【题型】解答题　【知识点】解析几何　【难度】easy
已知双曲线 $C: \frac{x^2}{2} - y^2 = 1$，直线 $l$ 经过点 $\left(\frac{3}{2},0\right)$，且与双曲线 $C$ 交于 $M, N$ 两点，线段 $MN$ 的垂直平分线经过点 $(1,0)$，求直线 $l$ 的方程。
【解答】
\textbf{【答案】} $2x - 16y + 3 = 0$ 或 $x = 0$

\textbf{【分析】} 分斜率为 $0$ 和不为 $0$ 两种情况，当 $k = 0$ 时，显然成立；当 $k \neq 0$ 时，设直线 $l$ 的方程为 $y = k\left(x - \frac{3}{2}\right)$，联立双曲线方程得到 $(1 - 4k^2)x^2 - 12k^2x - (9k^2 + 4) = 0$，由题可得 $0 < k^2 < \frac{4}{7}$ 且 $k^2 \neq \frac{1}{4}$，利用韦达定理及直线方程得到 $M,N$ 的中点为 $\left(\frac{6k^2}{1 - 4k^2}, \frac{3k}{1 - 4k^2}\right)$，进而求出线段 $MN$ 的垂直平分线方程，再利用条件，可求出 $k$ 值，即可解决问题。

\textbf{【详解】} 易知直线 $l$ 的斜率存在，当 $k = 0$ 时，$M,N$ 为双曲线的顶点，线段 $MN$ 的垂直平分线为 $x = 0$，满足题意。

当 $k \neq 0$ 时，设直线 $l$ 的方程为 $y = k\left(x - \frac{3}{2}\right)$，$M(x_1,y_1)$，$N(x_2,y_2)$。

由
\[
\begin{cases}
y = k\left(x - \frac{3}{2}\right) \\
\frac{x^2}{4} - y^2 = 1
\end{cases}
\]
消去 $y$ 得到 $(1 - 4k^2)x^2 - 12k^2x - (9k^2 + 4) = 0$。

由
\[
\begin{cases}
1 - 4k^2 \neq 0 \\
144k^4 + 4(9k^2 + 4)(1 - 4k^2) > 0
\end{cases}
\]
得到 $0 < k^2 < \frac{4}{7}$ 且 $k^2 \neq \frac{1}{4}$。

由韦达定理得 $x_1 + x_2 = \frac{12k^2}{1 - 4k^2}$，所以 $y_1 + y_2 = -\frac{3k}{1 - 4k^2}$，得到 $M,N$ 的中点为 $\left(\frac{6k^2}{1 - 4k^2}, \frac{3k}{1 - 4k^2}\right)$。

所以 $MN$ 的垂直平分线为
\[
y - \frac{3k}{1 - 4k^2} = -\frac{1}{k}\left(x - \frac{6k^2}{1 - 4k^2}\right).
\]

由题得到 $0 - \frac{3k}{1 - 4k^2} = -\frac{1}{k}\left(1 - \frac{6k^2}{1 - 4k^2}\right)$，整理得到 $8k^2 + 15k - 2 = 0$，解得 $k = -2$（舍）或 $k = \frac{1}{8}$。

所以直线 $l$ 的方程为 $y = \frac{1}{8}\left(x - \frac{3}{2}\right)$，即 $2x - 16y + 3 = 0$。

综上所述，直线 $l$ 的方程为 $2x - 16y + 3 = 0$ 或 $x = 0$。

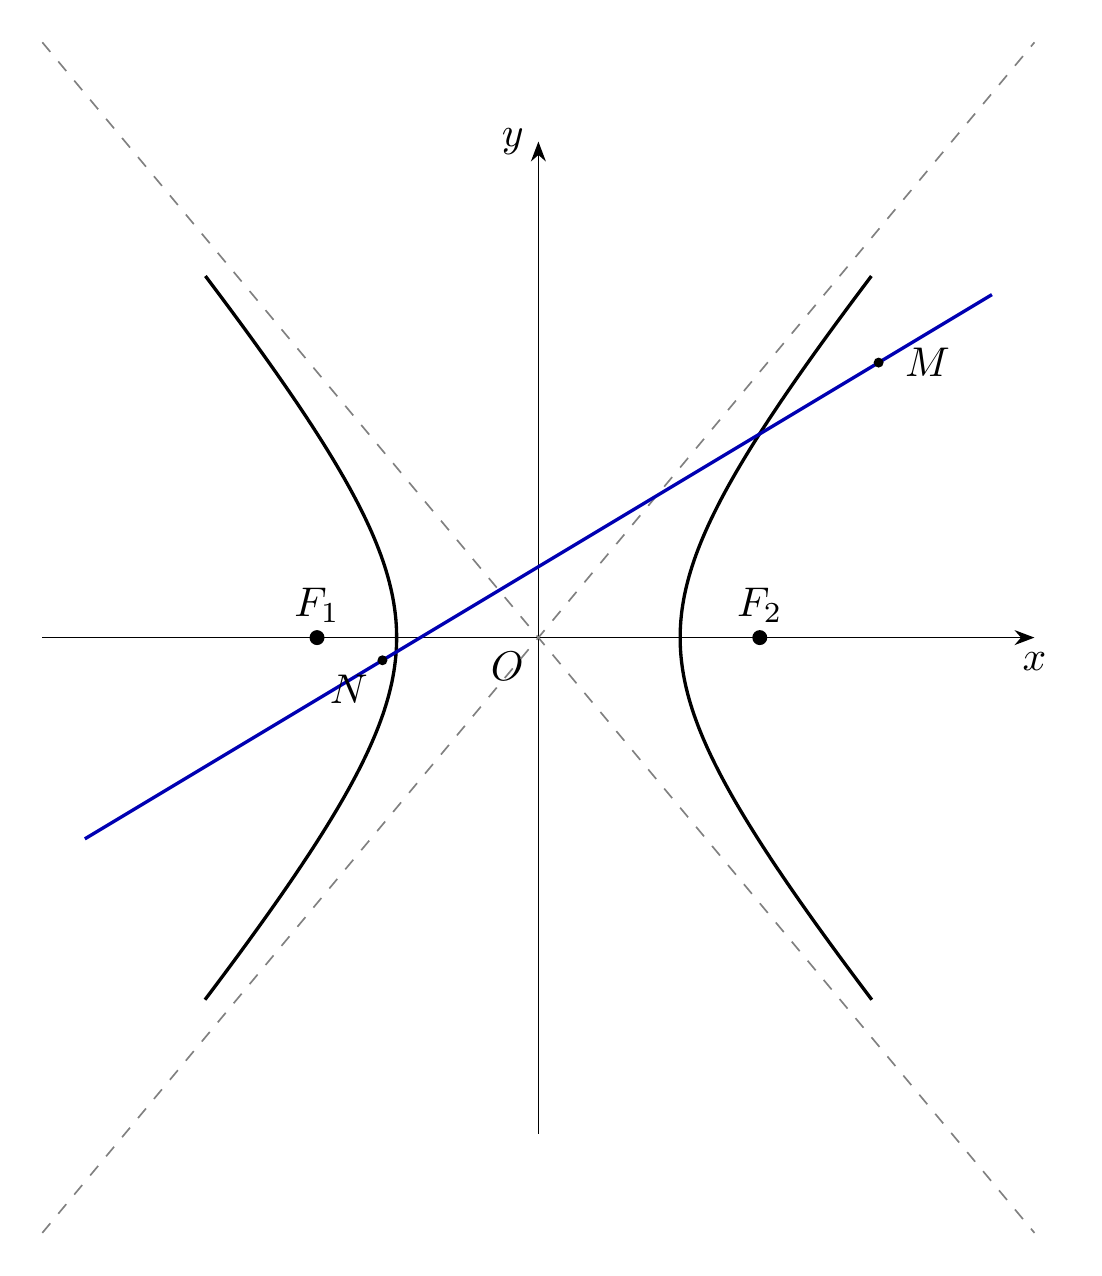